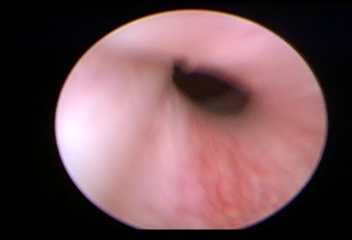
Modality: WLC
Class: Normal mucosa
Bladder cancer association: No